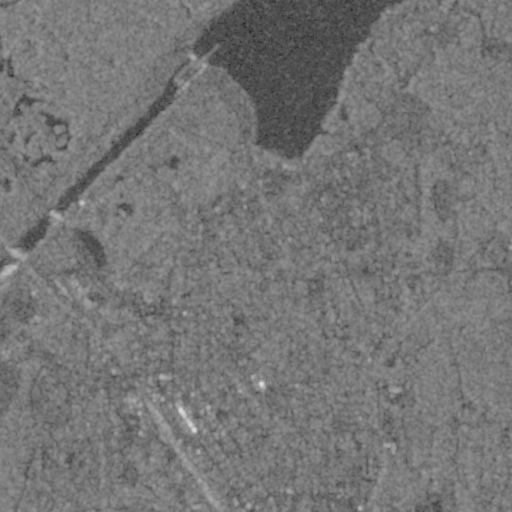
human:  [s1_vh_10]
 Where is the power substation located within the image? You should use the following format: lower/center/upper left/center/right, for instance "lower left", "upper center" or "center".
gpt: The power substation is located in the lower left of the image.
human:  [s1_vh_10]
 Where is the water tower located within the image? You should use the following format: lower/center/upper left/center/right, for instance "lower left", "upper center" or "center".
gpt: The water tower is located in the lower center of the image.
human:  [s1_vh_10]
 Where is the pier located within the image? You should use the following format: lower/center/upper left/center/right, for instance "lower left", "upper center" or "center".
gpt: The pier is located in the upper center of the image.
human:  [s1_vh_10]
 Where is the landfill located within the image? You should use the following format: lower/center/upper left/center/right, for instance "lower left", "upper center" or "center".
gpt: There is no landfill in the image.

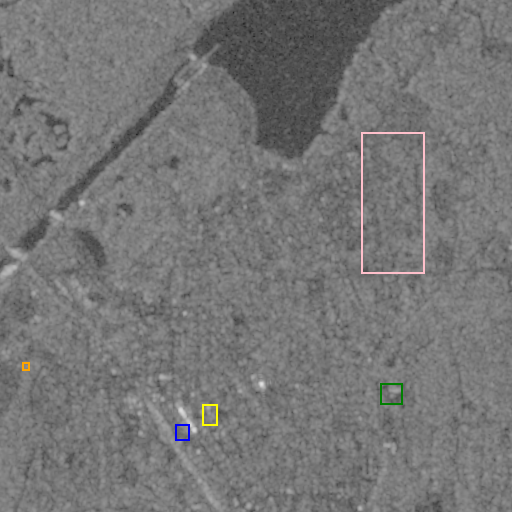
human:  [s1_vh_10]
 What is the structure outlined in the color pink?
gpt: The structure outlined in pink is a park.
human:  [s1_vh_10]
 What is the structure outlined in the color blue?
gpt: The structure outlined in blue is a parking lot.
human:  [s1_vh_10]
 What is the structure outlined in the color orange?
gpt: The structure outlined in orange is a power substation.
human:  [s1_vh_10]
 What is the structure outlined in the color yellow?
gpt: The structure outlined in yellow is a building.
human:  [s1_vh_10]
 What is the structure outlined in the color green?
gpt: The structure outlined in green is a building.
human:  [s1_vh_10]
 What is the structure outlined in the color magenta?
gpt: There is no magenta outline.